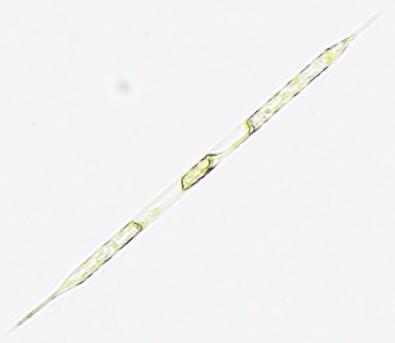
Label: Rhizosolenia